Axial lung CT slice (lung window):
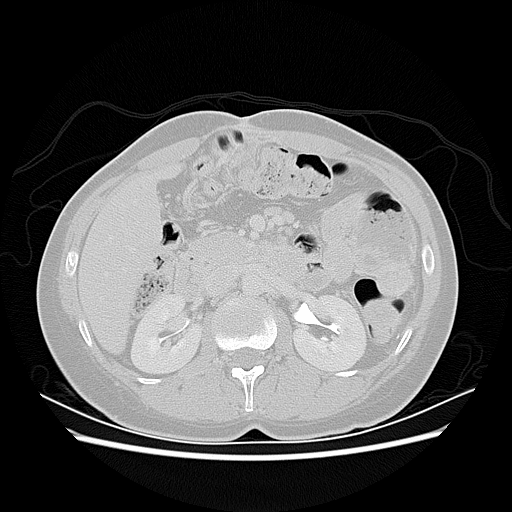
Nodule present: no